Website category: sports
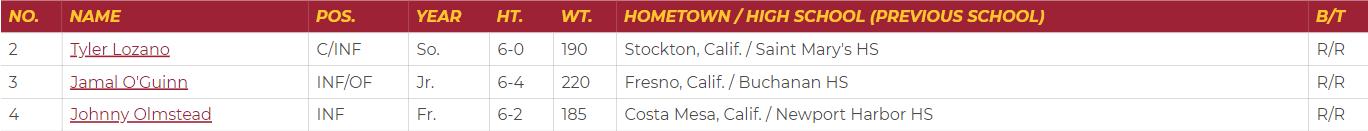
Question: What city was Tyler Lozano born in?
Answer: Stockton, Calif.

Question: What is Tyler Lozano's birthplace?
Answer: Stockton, Calif.

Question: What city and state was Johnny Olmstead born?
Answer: Costa Mesa, Calif.

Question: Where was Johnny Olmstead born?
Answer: Costa Mesa, Calif.

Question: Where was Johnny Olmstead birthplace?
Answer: Costa Mesa, Calif.

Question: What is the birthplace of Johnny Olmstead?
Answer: Costa Mesa, Calif.

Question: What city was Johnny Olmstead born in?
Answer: Costa Mesa, Calif.

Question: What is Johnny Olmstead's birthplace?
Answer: Costa Mesa, Calif.

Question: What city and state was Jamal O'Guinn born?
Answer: Fresno, Calif.

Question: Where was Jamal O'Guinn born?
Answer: Fresno, Calif.

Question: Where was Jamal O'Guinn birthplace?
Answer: Fresno, Calif.

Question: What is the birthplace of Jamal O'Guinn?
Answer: Fresno, Calif.

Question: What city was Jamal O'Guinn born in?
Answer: Fresno, Calif.

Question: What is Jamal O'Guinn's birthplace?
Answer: Fresno, Calif.

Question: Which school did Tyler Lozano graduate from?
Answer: Saint Mary's HS

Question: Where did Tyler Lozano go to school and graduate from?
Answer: Saint Mary's HS

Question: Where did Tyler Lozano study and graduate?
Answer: Saint Mary's HS

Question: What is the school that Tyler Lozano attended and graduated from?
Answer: Saint Mary's HS

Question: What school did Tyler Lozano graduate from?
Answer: Saint Mary's HS

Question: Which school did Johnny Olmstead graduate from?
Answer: Newport Harbor HS

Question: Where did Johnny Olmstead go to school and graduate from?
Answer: Newport Harbor HS

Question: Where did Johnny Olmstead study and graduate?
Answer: Newport Harbor HS

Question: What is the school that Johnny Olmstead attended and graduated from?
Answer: Newport Harbor HS

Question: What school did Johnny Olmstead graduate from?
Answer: Newport Harbor HS

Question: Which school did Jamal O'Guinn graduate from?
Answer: Buchanan HS

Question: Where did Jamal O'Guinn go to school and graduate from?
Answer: Buchanan HS

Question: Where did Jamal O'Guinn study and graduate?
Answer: Buchanan HS

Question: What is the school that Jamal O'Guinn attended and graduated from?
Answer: Buchanan HS

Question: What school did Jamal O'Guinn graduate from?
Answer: Buchanan HS